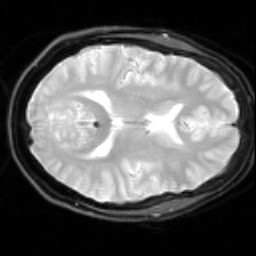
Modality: inplaneT2
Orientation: axial
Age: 35
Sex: female